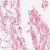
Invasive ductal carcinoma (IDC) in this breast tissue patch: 0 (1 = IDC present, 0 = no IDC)